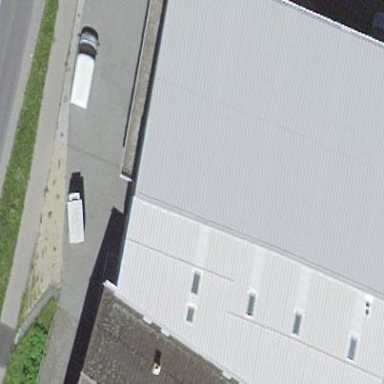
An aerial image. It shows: View of roof of building.